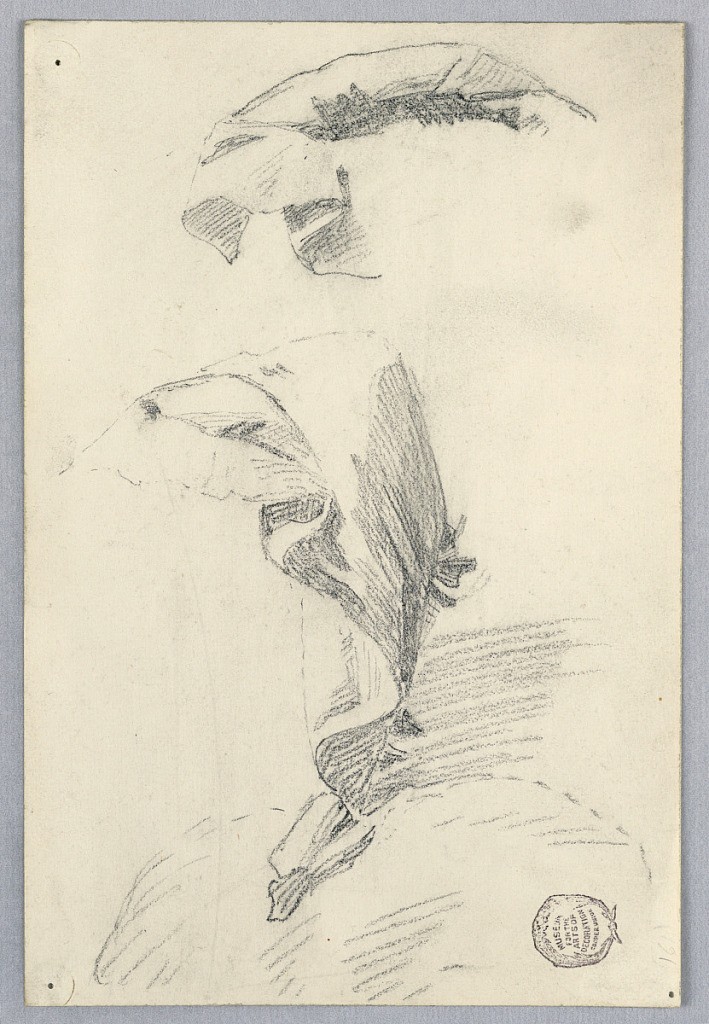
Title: Study of Drapery
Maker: Francis Augustus Lathrop, American, 1849–1909
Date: ca. 1895
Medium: Black crayon on cream laid paper
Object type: Drawing
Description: Study for drapery.